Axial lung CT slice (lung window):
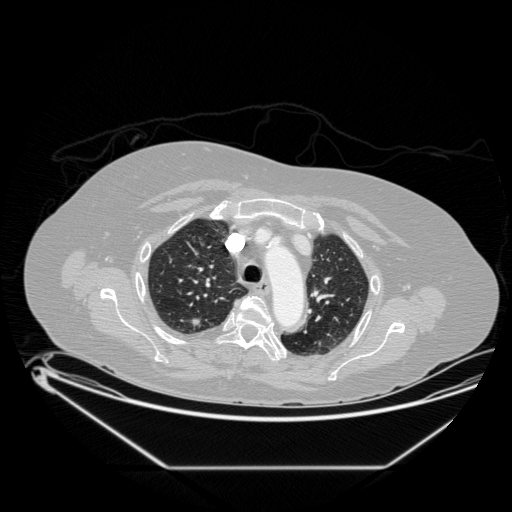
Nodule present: yes
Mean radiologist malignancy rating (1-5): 3